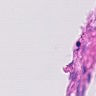
Metastatic tissue present: no